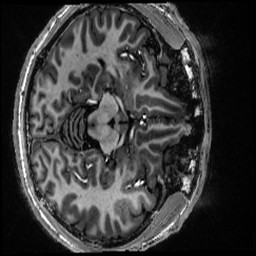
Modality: MP2RAGE
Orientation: axial
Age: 20
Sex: male
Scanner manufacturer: siemens
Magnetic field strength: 6.98 T
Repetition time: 6 s
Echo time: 0.00283 s